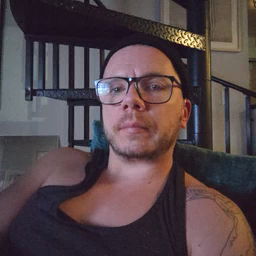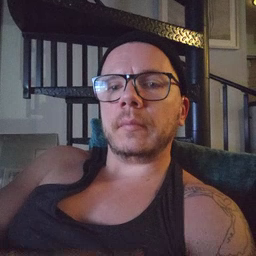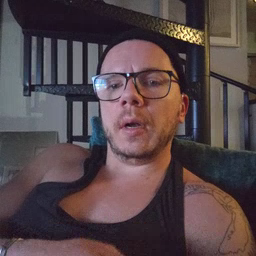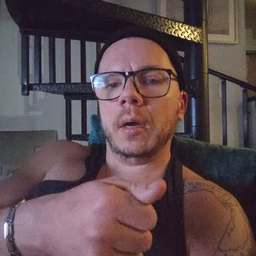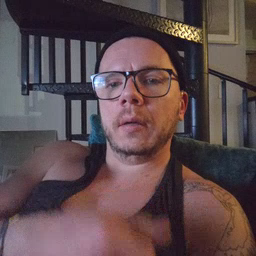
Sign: hide